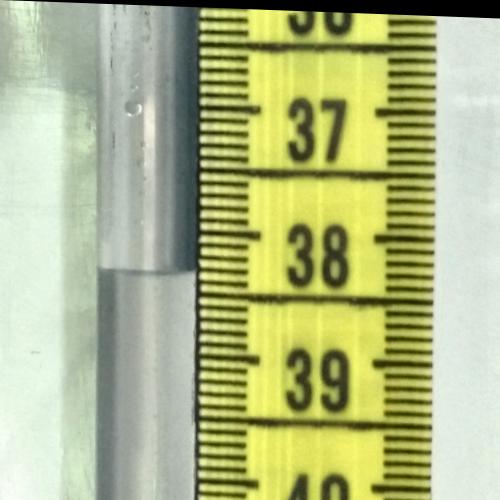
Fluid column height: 38.3 cm